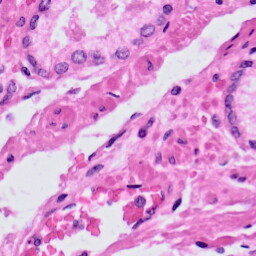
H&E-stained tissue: Prostate